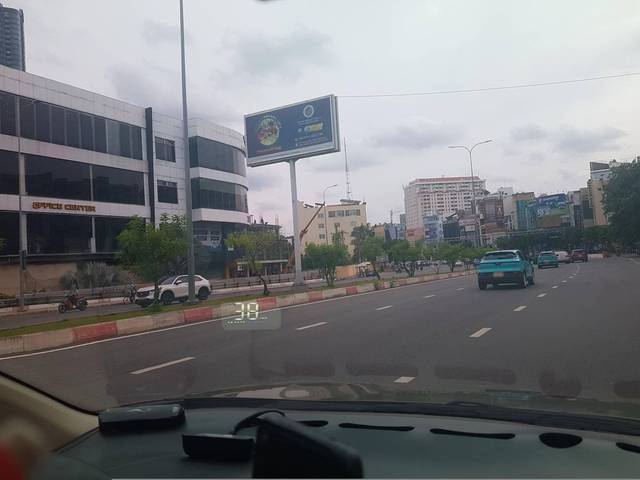
Region: Vietnam
Coordinates: 10.789, 106.713